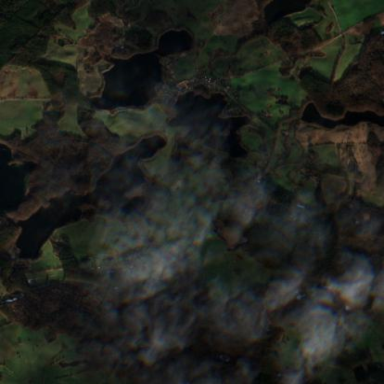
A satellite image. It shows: Serene lake.